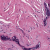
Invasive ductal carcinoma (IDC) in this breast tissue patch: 0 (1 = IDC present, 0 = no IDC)